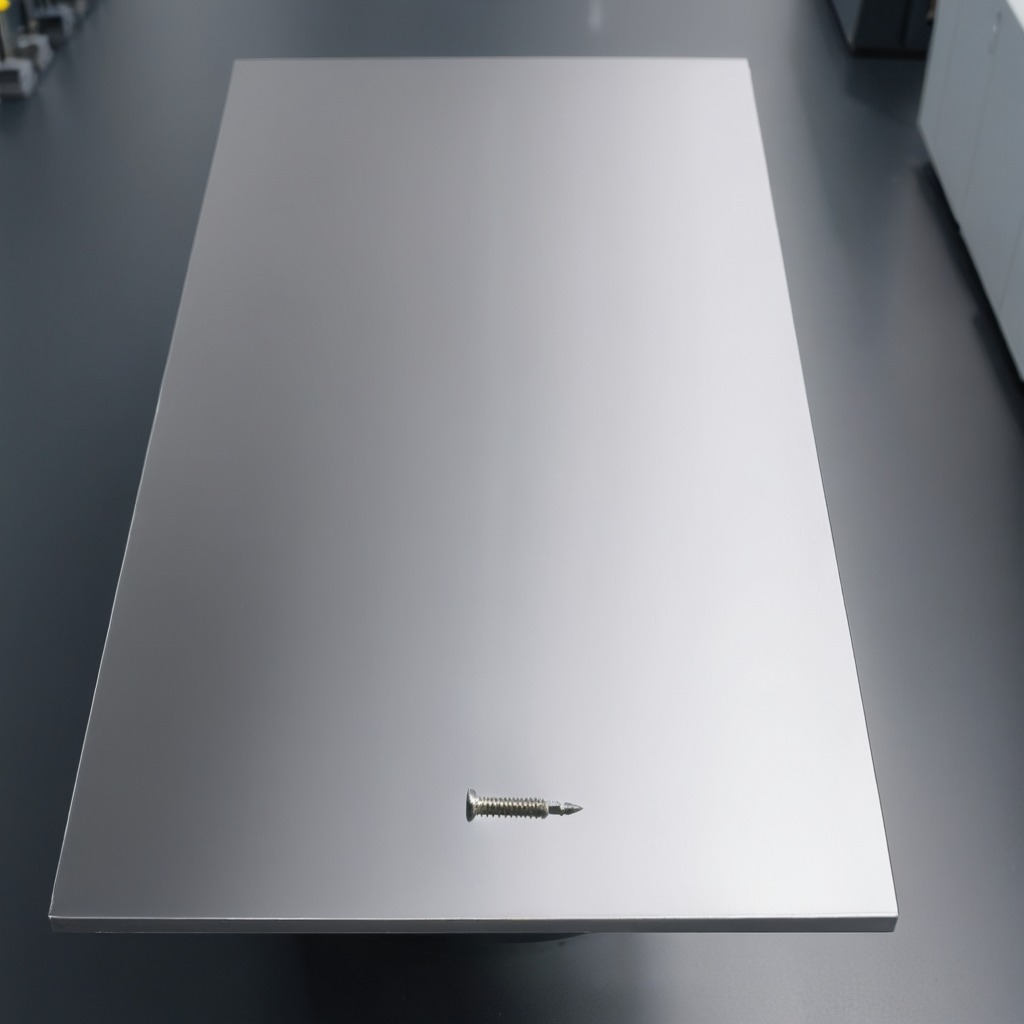
A metal screw is lying on the stainless steel table.